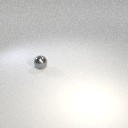
small gray metal sphere